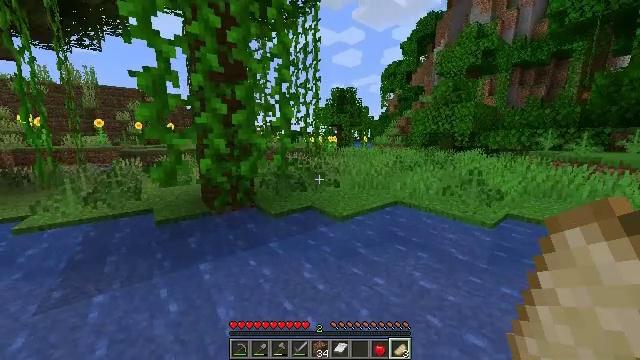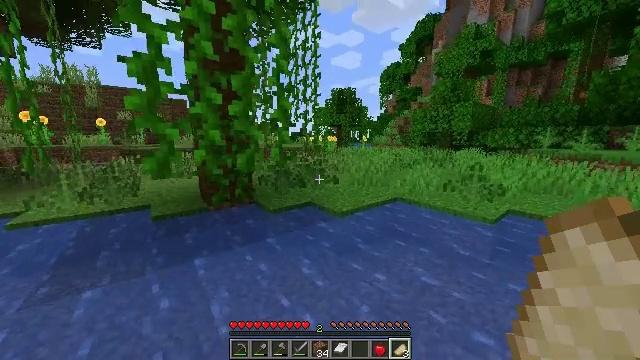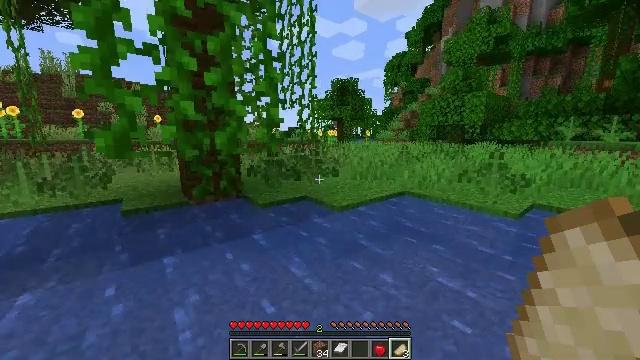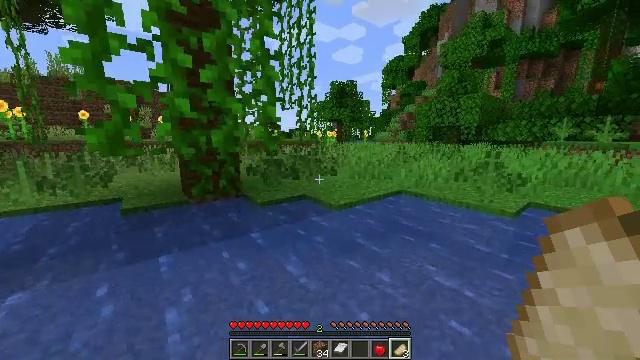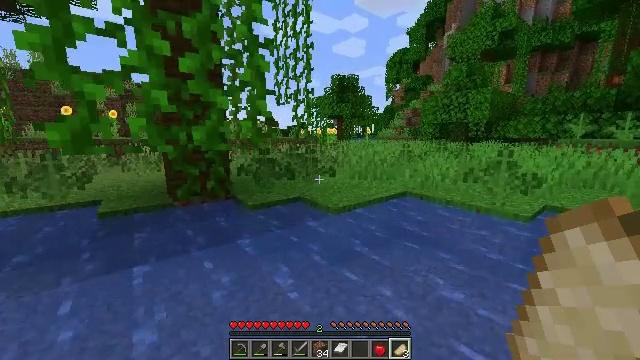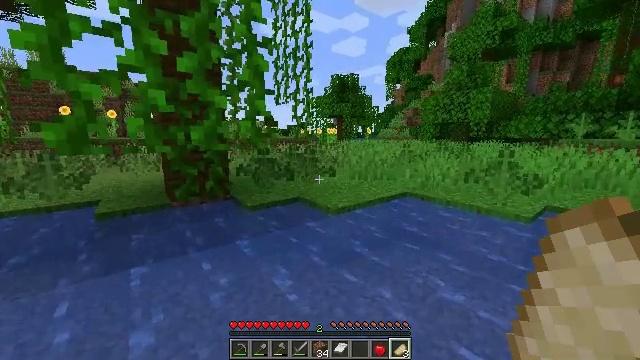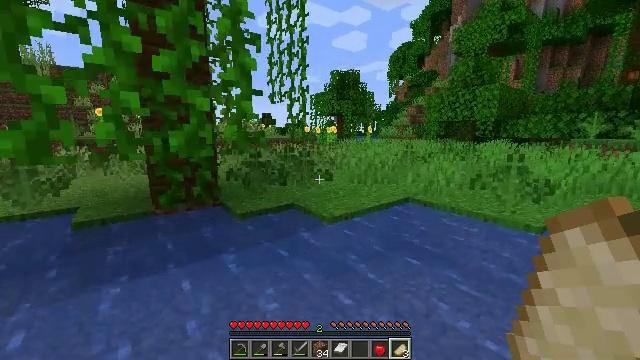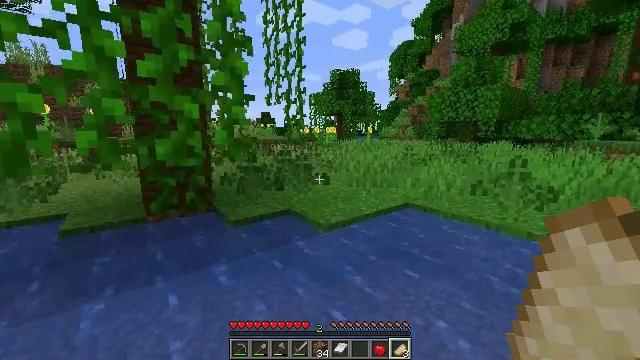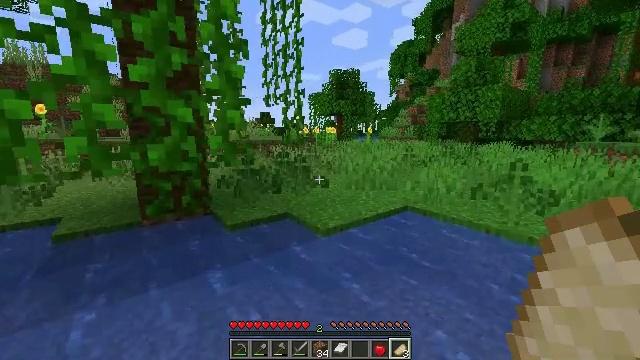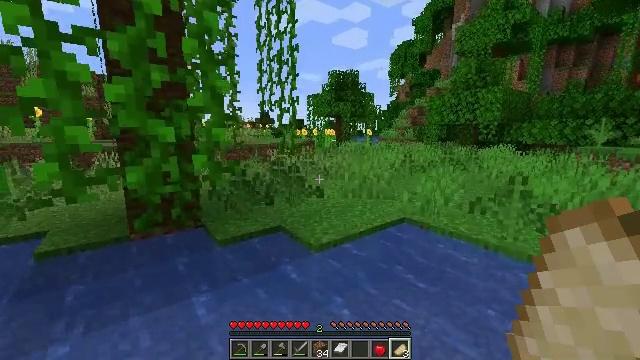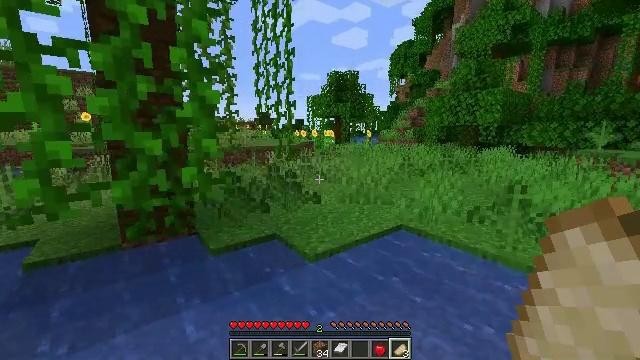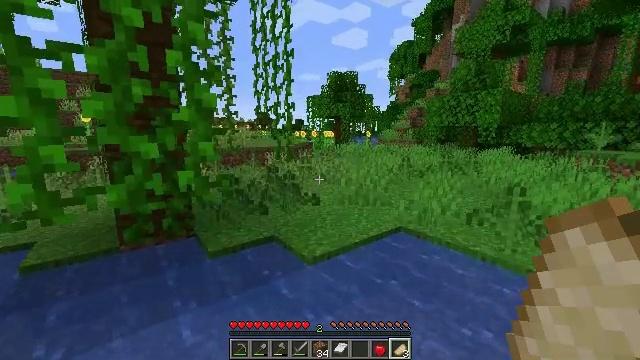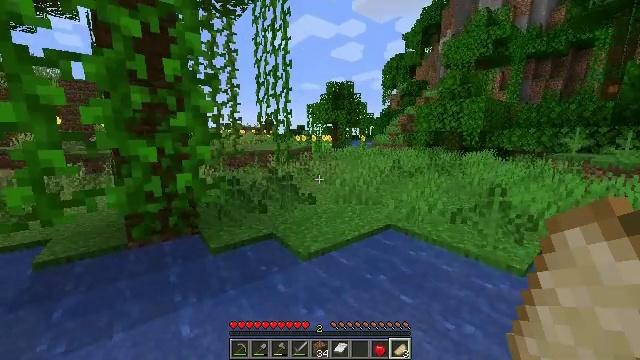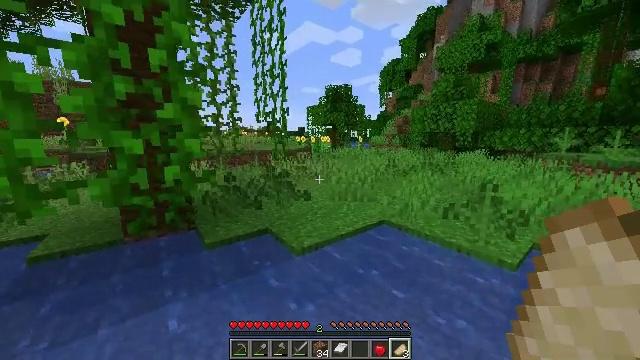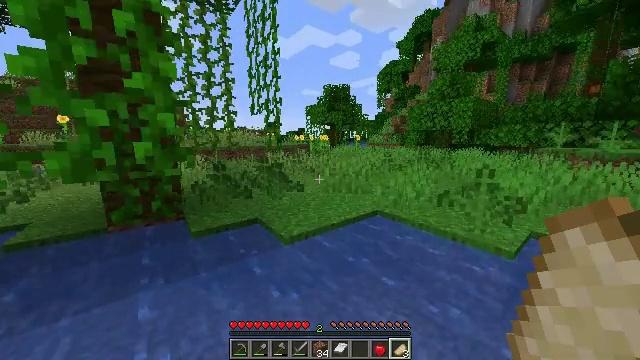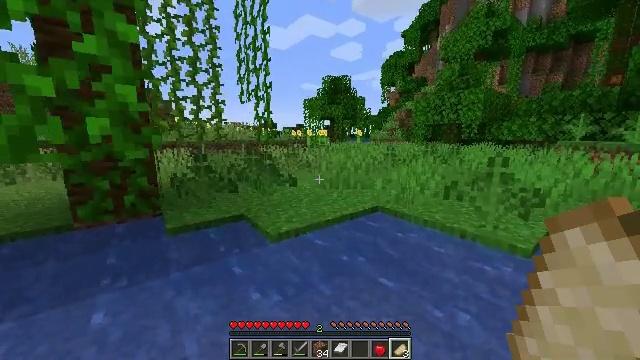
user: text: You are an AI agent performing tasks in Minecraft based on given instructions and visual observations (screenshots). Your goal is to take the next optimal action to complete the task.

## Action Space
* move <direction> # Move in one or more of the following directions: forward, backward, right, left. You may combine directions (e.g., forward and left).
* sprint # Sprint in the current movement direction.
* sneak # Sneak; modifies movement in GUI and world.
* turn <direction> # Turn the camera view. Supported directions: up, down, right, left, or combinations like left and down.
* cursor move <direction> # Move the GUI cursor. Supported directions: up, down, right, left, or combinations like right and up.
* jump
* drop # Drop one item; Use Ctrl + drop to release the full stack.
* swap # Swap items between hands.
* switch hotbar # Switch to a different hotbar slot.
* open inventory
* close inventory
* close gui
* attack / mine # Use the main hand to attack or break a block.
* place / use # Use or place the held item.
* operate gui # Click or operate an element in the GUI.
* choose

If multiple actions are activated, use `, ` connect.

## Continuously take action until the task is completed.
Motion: motion action
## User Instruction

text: Gather clay blocks.
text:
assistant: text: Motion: move forward and move right, sprint, jump
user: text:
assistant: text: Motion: move forward and move right, sprint, jump
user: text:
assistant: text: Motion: move forward and move right, sprint, jump
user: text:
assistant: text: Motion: move forward and move right, sprint, jump
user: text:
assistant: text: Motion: move forward and move right, sprint, jump
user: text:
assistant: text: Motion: move forward and move right, sprint, jump
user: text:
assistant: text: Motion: move forward and move right, sprint, jump
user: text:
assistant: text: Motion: move forward and move right, sprint, jump
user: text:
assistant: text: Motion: move forward and move right, sprint, jump
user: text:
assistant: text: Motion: move forward and move right, sprint, jump
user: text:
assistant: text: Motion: move forward and move right, sprint, jump
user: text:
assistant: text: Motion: move forward and move right, sprint, jump
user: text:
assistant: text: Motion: move forward and move right, sprint, jump
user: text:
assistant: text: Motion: move forward and move right, sprint, jump
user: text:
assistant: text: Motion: move forward, sprint, jump
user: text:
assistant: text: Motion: move forward, sprint, jump
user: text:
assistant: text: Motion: move forward, sprint, jump
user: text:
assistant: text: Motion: move forward, sprint, jump
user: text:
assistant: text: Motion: move forward, sprint, jump
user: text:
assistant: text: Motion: move forward, sprint, jump
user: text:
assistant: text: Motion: move forward, sprint, jump
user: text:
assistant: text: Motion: move forward, sprint, jump
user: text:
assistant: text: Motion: move forward, sprint, jump
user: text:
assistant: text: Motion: move forward, sprint, jump
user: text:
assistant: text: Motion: move forward, sprint, jump
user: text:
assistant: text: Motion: move forward, sprint, jump
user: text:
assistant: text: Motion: move forward, sprint, jump
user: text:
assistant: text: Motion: move forward, sprint, jump
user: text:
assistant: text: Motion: move forward, sprint, jump
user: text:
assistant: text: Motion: move forward, sprint, jump